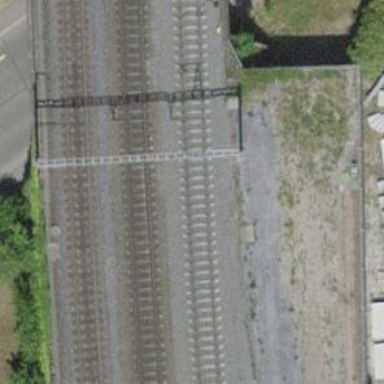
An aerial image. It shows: Single-track railway bridge with contact lines for electrification.